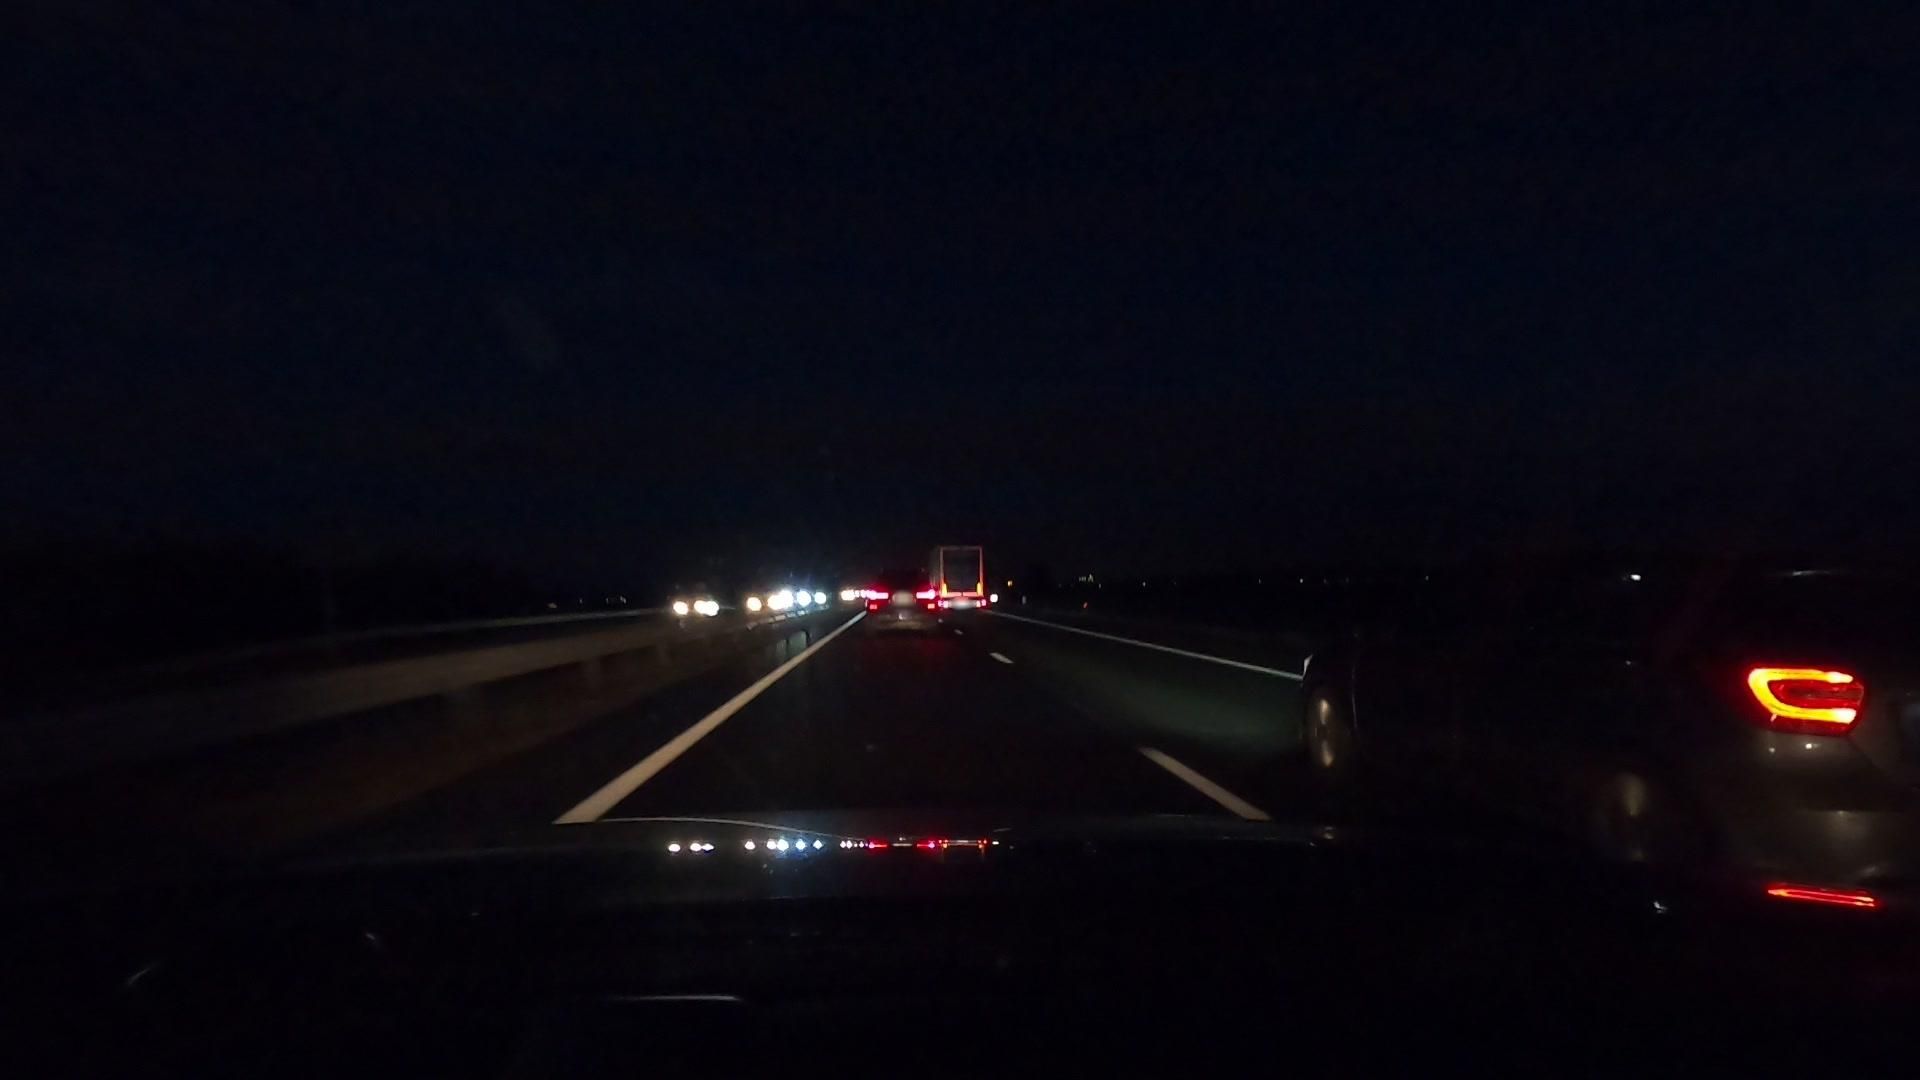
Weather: clear
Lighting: night
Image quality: slightly poor
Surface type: driving surface
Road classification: motorway
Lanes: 3, 2
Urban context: suburban or peri-urban
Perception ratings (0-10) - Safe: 2.43, Lively: 1.65, Beautiful: 4.19, Boring: 2.9, Depressing: 4.59, Wealthy: 6.05